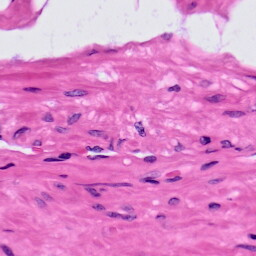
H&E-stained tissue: Prostate